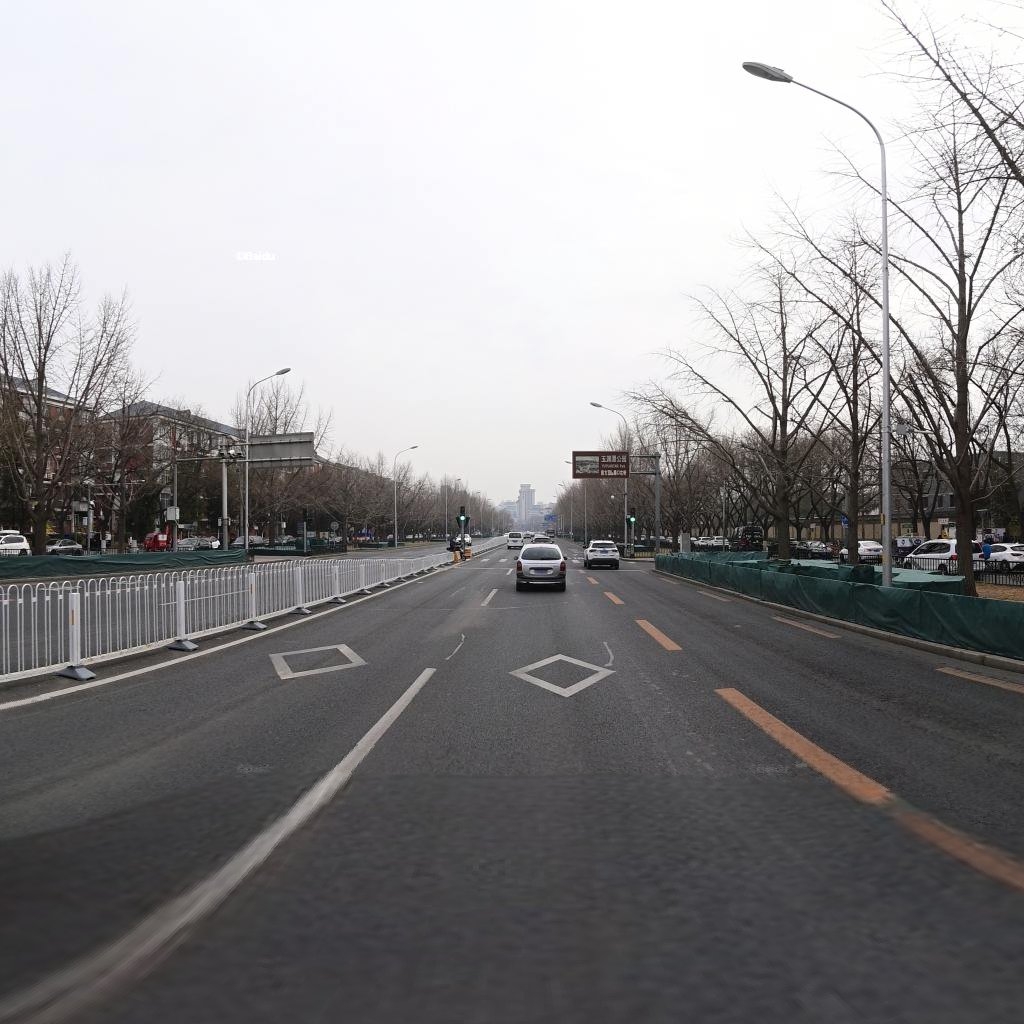
Region: Haidian
Road damage annotations: longitudinal patch, longitudinal patch, transverse patch